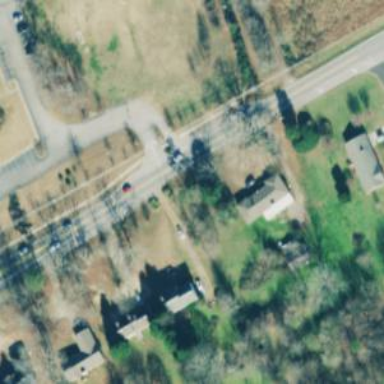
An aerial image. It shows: Unmarked road crossing.